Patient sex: M
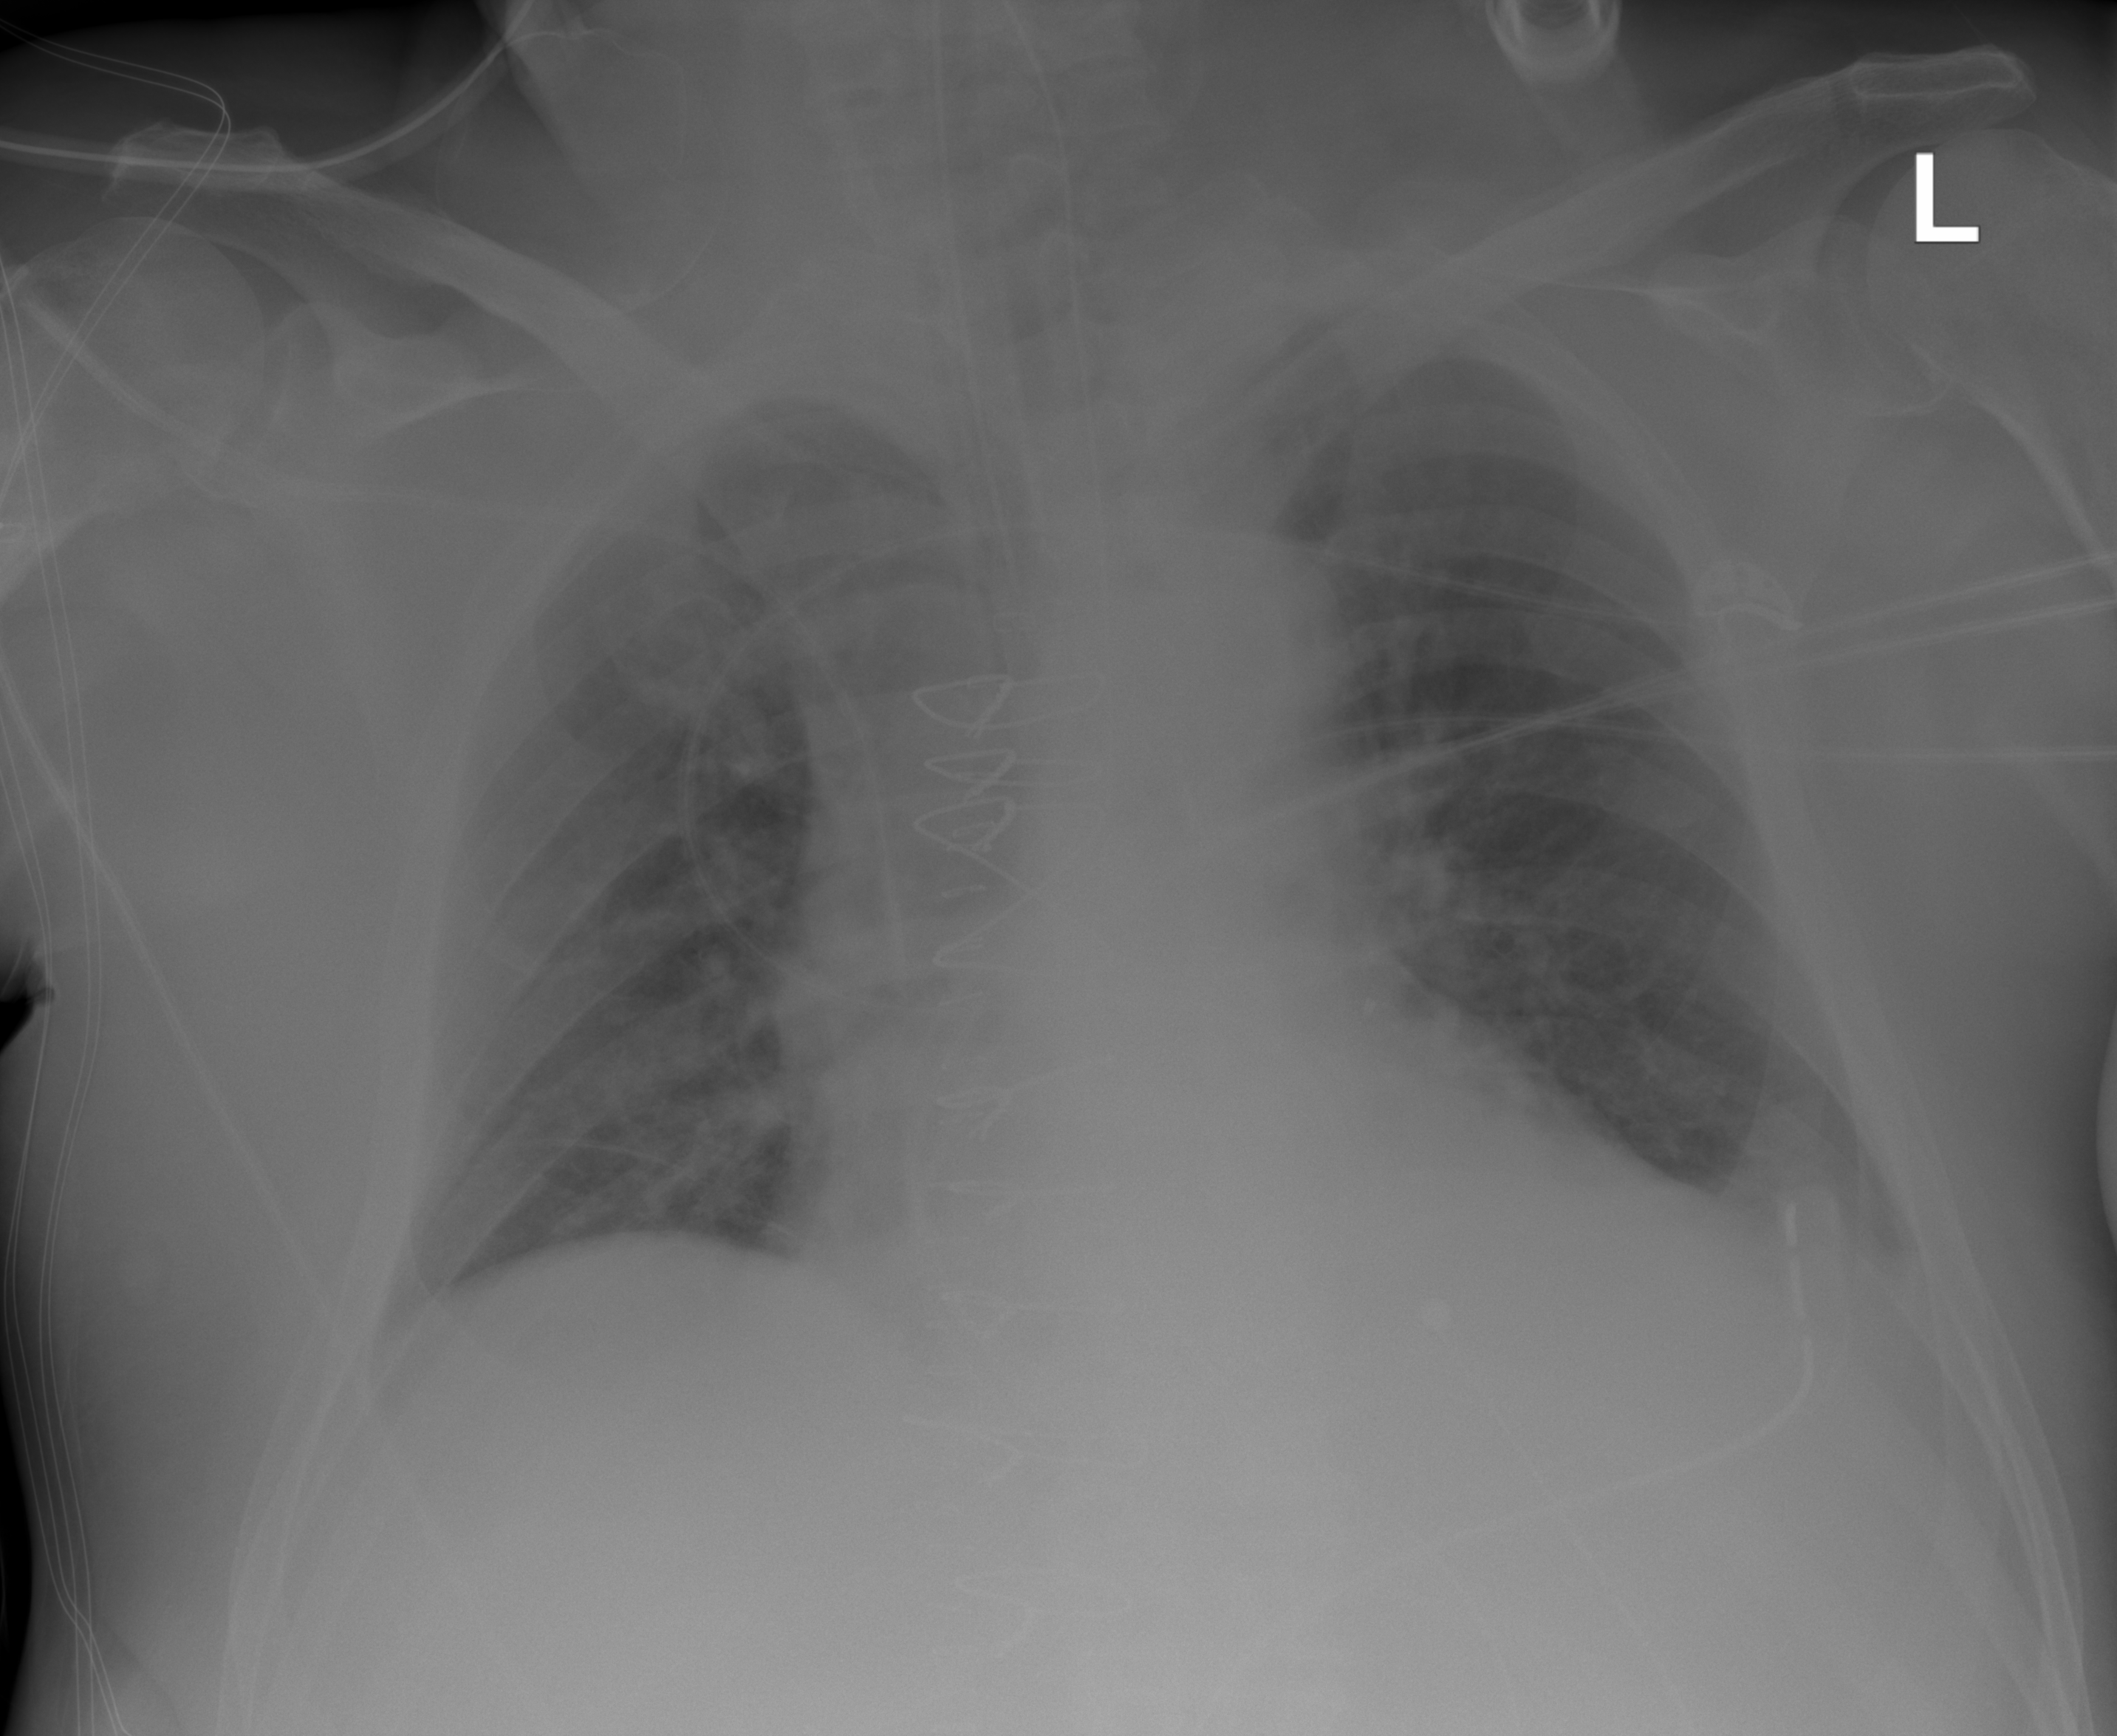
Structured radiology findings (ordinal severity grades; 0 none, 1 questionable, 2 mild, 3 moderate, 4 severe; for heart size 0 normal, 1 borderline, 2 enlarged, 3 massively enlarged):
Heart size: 2
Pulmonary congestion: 2
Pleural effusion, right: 0
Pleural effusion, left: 1
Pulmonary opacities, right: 0
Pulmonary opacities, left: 0
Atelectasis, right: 0
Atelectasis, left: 2